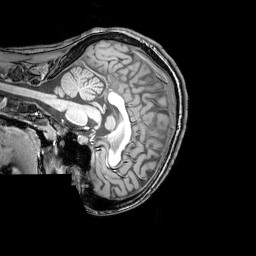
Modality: T1w
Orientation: sagittal
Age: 22
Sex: female
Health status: healthy
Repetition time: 0.081 s
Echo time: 0.037 s